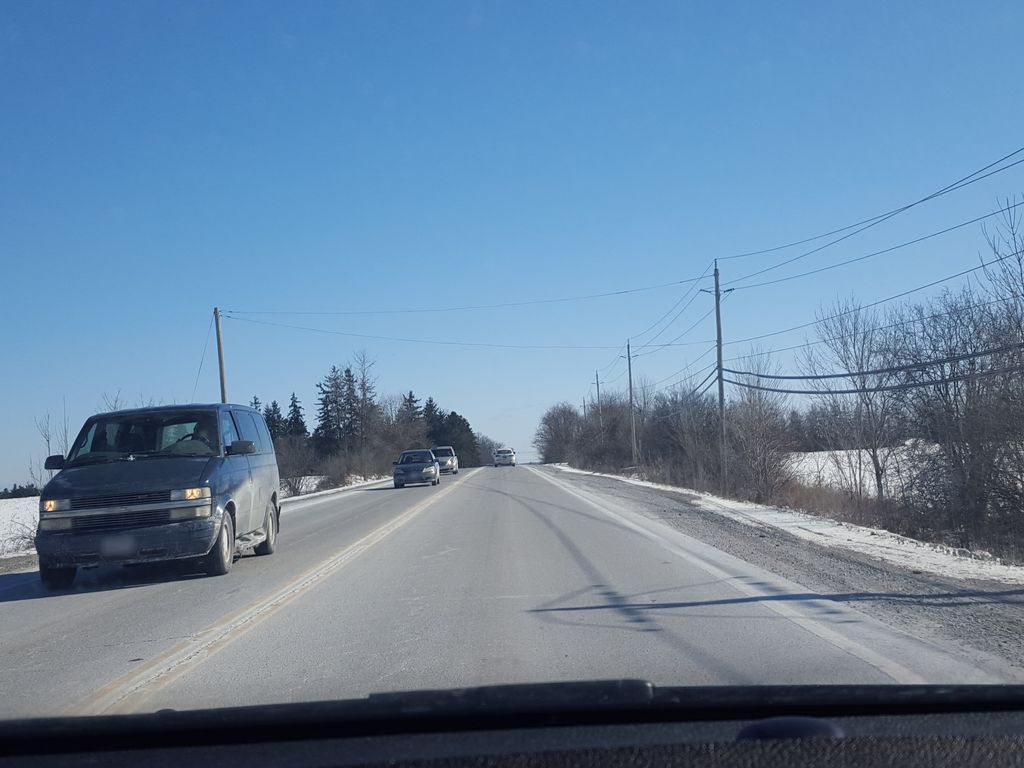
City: kitchener-waterloo